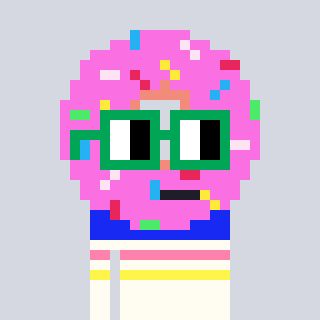
a pixel art character with square green glasses, a doughnut-shaped head and a grayscale-colored body on a cool background